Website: home-depot
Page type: cross-sells
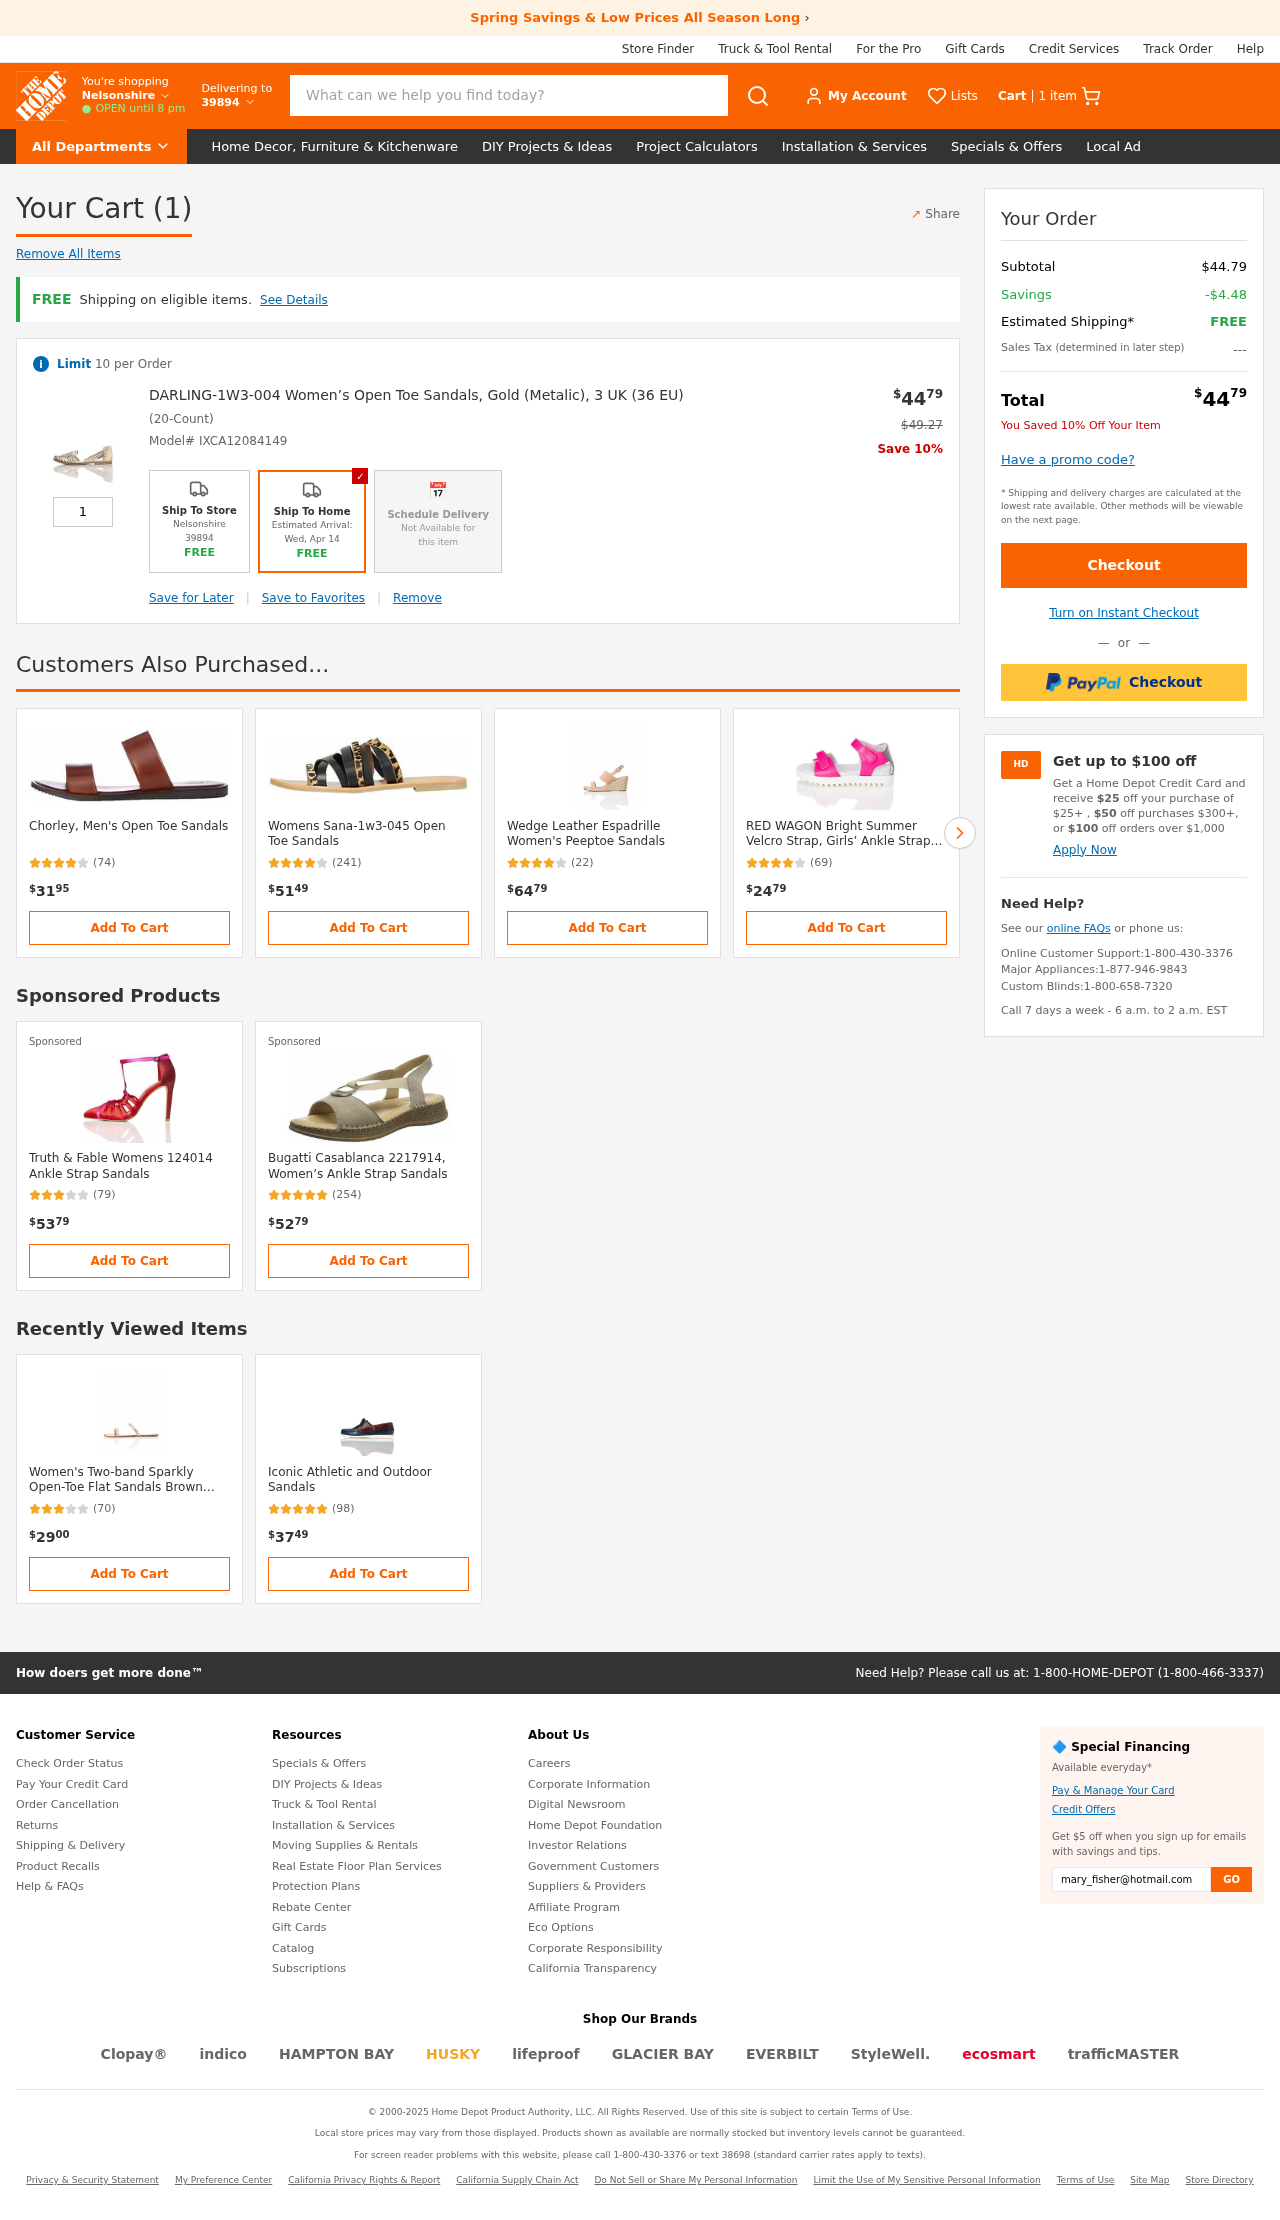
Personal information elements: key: PII_LOCATION1_CITY
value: Nelsonshire
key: PII_POSTCODE
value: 39894
Product elements: key: PRODUCT1_NAME
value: DARLING-1W3-004 Women’s Open Toe Sandals, Gold (Metalic), 3 UK (36 EU)
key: PRODUCT1_PRICE
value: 44.79
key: PRODUCT1_QUANTITY
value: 1
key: PRODUCT1_ORIGINAL_PRICE
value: $49.27
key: PRODUCT2_NAME
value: Chorley, Men's Open Toe Sandals
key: PRODUCT2_NUM_RATINGS
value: (74)
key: PRODUCT2_PRICE
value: $3195
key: PRODUCT3_NAME
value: Womens Sana-1w3-045 Open Toe Sandals
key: PRODUCT3_NUM_RATINGS
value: (241)
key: PRODUCT3_PRICE
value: $5149
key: PRODUCT4_NAME
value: Wedge Leather Espadrille Women's Peeptoe Sandals
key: PRODUCT4_NUM_RATINGS
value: (22)
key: PRODUCT4_PRICE
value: $6479
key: PRODUCT5_NAME
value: RED WAGON Bright Summer Velcro Strap, Girls’ Ankle Strap Sandals
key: PRODUCT5_NUM_RATINGS
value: (69)
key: PRODUCT5_PRICE
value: $2479
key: PRODUCT6_NAME
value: Truth & Fable Womens 124014 Ankle Strap Sandals
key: PRODUCT6_NUM_RATINGS
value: (79)
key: PRODUCT6_PRICE
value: $5379
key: PRODUCT7_NAME
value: Bugatti Casablanca 2217914, Women’s Ankle Strap Sandals
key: PRODUCT7_NUM_RATINGS
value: (254)
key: PRODUCT7_PRICE
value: $5279
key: PRODUCT8_NAME
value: Women's Two-band Sparkly Open-Toe Flat Sandals Brown Sand), US 9
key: PRODUCT8_NUM_RATINGS
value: (70)
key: PRODUCT8_PRICE
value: $2900
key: PRODUCT9_NAME
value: Iconic Athletic and Outdoor Sandals
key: PRODUCT9_NUM_RATINGS
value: (98)
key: PRODUCT9_PRICE
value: $3749
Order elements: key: ORDER_NUM_ITEMS
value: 1 item
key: ORDER_NUM_ITEMS
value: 1
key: ORDER_SKU
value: Model# IXCA12084149
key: ORDER_SUBTOTAL
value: $44.79
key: ORDER_SAVINGS
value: -$4.48
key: ORDER_TOTAL
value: $4479
Search elements: key: HEADER_SEARCH
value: What can we help you find today?